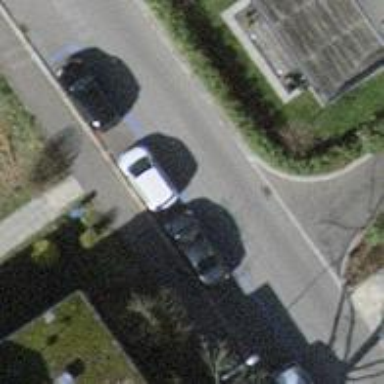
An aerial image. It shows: Paved residential road with sidewalk on the left.